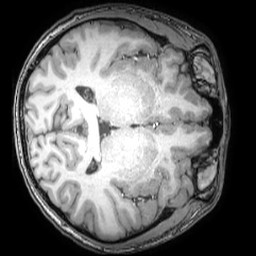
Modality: T1w
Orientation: axial
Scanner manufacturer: philips
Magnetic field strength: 3 T
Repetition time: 0.008 s
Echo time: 0.0035 s